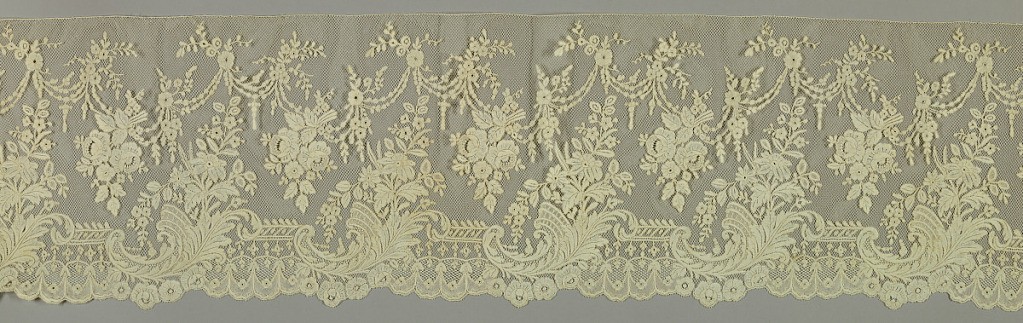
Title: Border
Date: mid-19th century
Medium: linen Technique: bobbin lace (late Valenciennes ground)
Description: Border patterned by the repeat of a scroll supporting flowers that form a lower border with floral swags and hanging floral garlands in the upper section.